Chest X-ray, PA view. Patient: 68 years old, sex M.
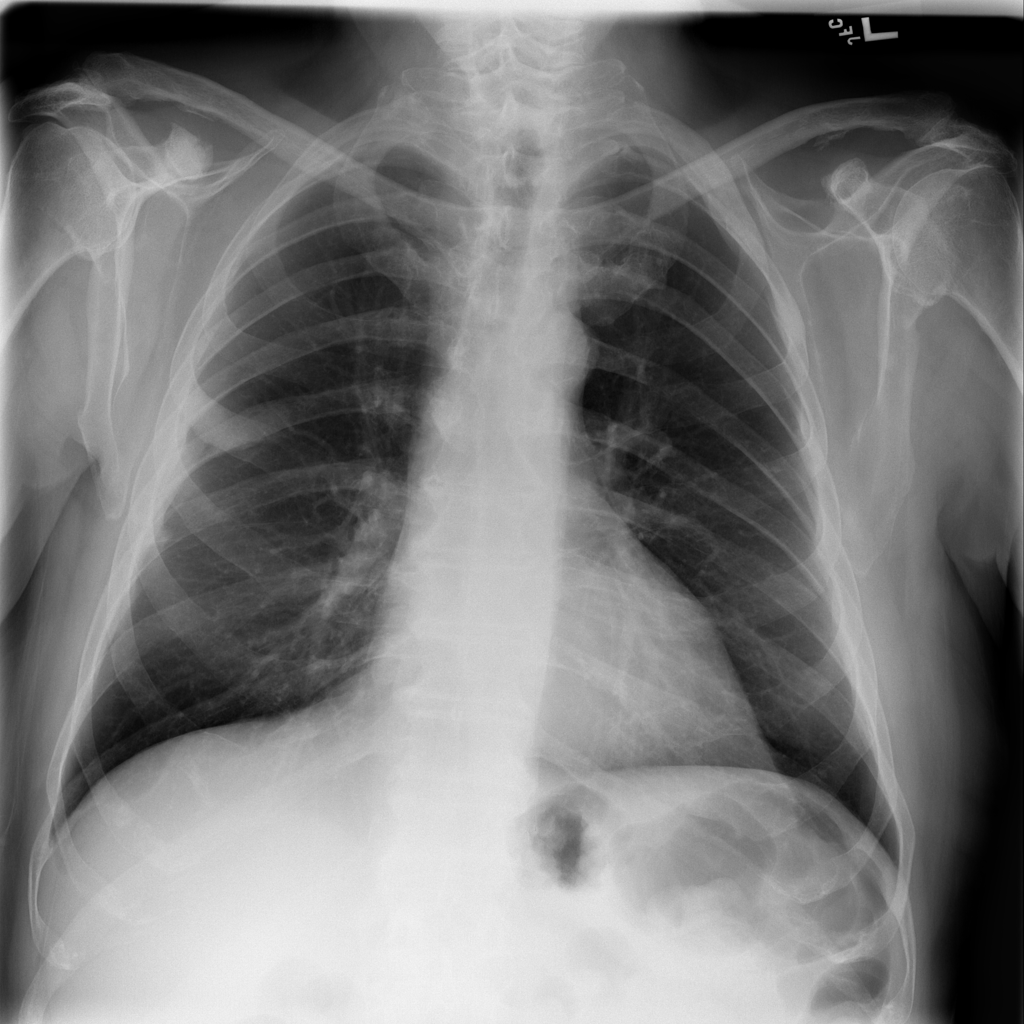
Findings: No Finding